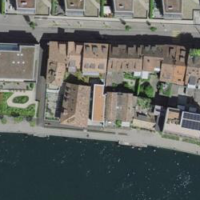
EUNIS habitat code: 54
Species observed at this site:
Chelidonium majus